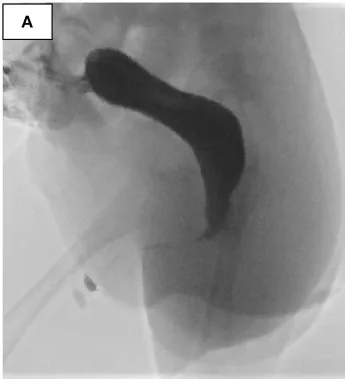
(A) Distal loopogram showed a rectocutaneous fistula located at the anterior perineum.
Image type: radiology (x_ray)